Aerial crown-view tile of a tropical tree (Barro Colorado Island, Panama), acquired 20250414:
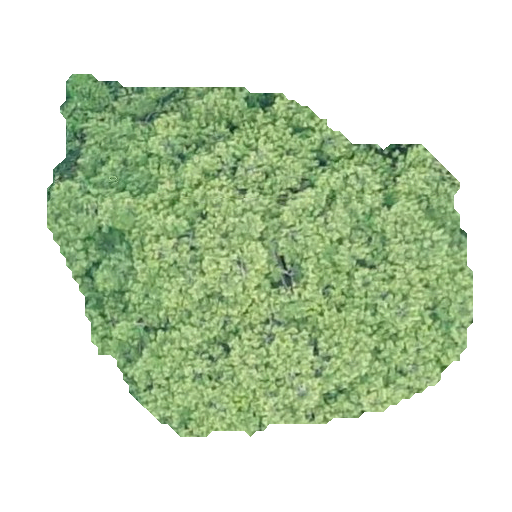
Species: Virola surinamensis
GBIF accepted scientific name: Virola surinamensis
Crown area: 172.026 m²